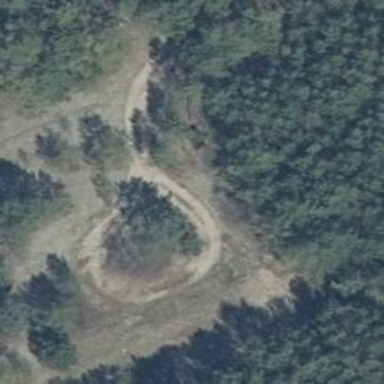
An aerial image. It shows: Hunting stand.